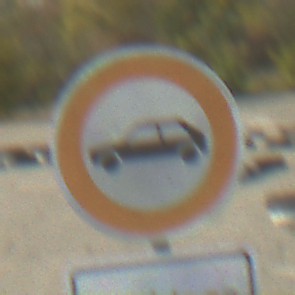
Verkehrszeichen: VerbotPersonenkraftwagen
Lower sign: ZeitangabenMitBeschraenkungAufWochentage1
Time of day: MorningAfternoon
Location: Outdoor (RoadRail)
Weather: PartlyCloudy
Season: NotSpecified
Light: Natural